Question: I've recently bought a new computer, installed XCode 4 on it (which comes with the iOS version 4.3 of the SDK) and moved over all of my old projects from my previous computer (which was also running XCode4 as well but iOS version 4.0).
Im facing two major problems now:
1) All of my projects compile fine, but crash upon loading in the simulator (I get a hex dump and the message "Program ended with exit code: 1"). All of this is still working fine on my previous computer and I cant seem to figure why this would be happening here. The only solution I came to was on a forum which suggested there was a bug with apple that wont allow the new sandy bridge mac's to build anything targeted at iOS 4.3 in the simulator. Is this correct? Are there any other possible reasons why they are crashing on a fresh install all of a sudden?
Which brings me to my second question:
2) When I try to build my XCode project - the only options that are available to me are related to iOS 4.3 (i.e. iPhone or iPad - I have attached a screenshot)  - What I would like to do is target the base iOS 4.0 and see if I can build for that, but for the life of me I can't seem to find a way to install / include the previous iOS versions and make them available in XCode. How can I do this? Any suggestions?
Thank you to the community in advance!
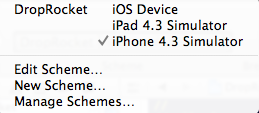
Answer: 1) I can't figure it out. Sorry.
2) It seems that there is no easy way to use old iOS versions in Xcode 4.1
If your Xcode is 4.0 try to change here.